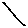
Label: line